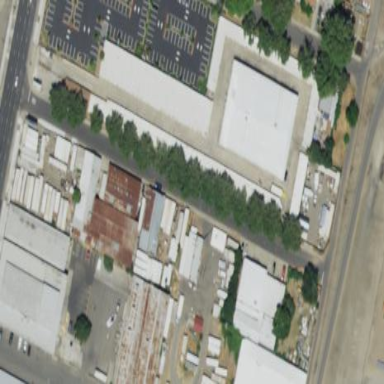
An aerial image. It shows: Group of garages.